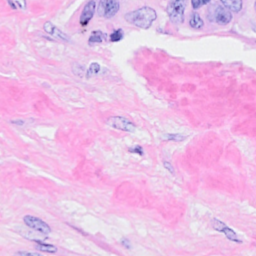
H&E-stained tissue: Breast